Field crop: maize
Growth stage: 1
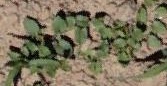
Species: convolvulus